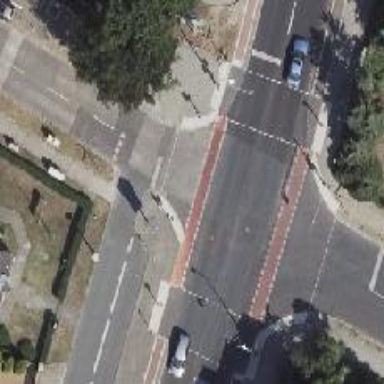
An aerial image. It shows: Road with traffic signals.